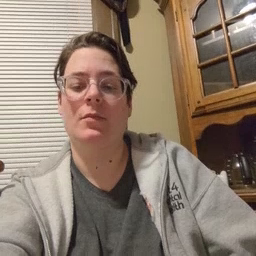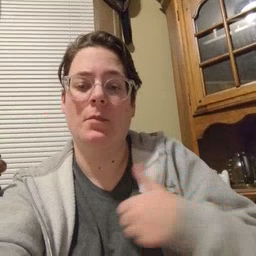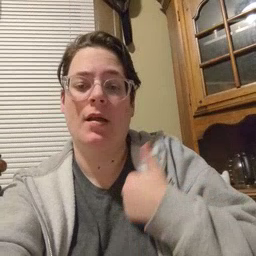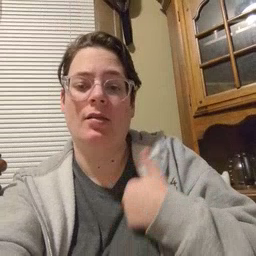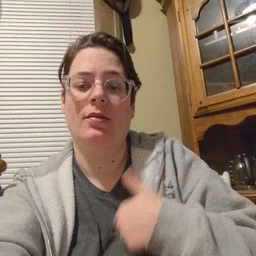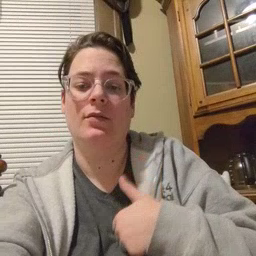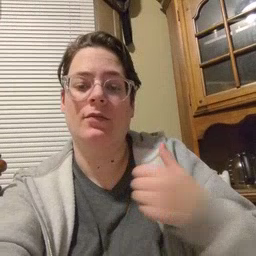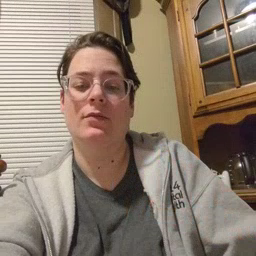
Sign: bath